Question: I have write a asp.net page with a ajax control calendar with this is the code:
'''
<%@ Page Title="" Language="C#" MasterPageFile="~/Site.Master" AutoEventWireup="true" CodeBehind="Calendario1.aspx.cs" Inherits="IntraFaz.Calendario1" %>
<%@ Register assembly="AjaxControlToolkit" namespace="AjaxControlToolkit" tagprefix="asp" %>
<asp:Content ID="Content1" ContentPlaceHolderID="HeadContent" runat="server">
</asp:Content>
<asp:Content ID="Content2" ContentPlaceHolderID="MainContent" runat="server">
<H2> Controle Calendario Ajax </H2>
<p>
<asp:ToolkitScriptManager ID="ToolkitScriptManager1" runat="server">
</asp:ToolkitScriptManager>
</p>
<p> Data de Inicio:
<asp:TextBox ID="TextBox1" runat="server"></asp:TextBox>
<asp:ImageButton ID="ImageButton1" runat="server" Height="20px"
ImageUrl="~/calendar.png" Width="20px" />
<asp:CalendarExtender ID="CalendarExtender1" runat="server"
Format="dd/MM/yyyy" TargetControlID="TextBox1">
</asp:CalendarExtender>
</p>
</asp:Content>
'''
I try load via localhost and in IIS 6 with with asp.net 4.030 and return me this error

This is my web.config
'''
<?xml version="1.0"?>
<configuration>
<connectionStrings>
<add name="ApplicationServices" connectionString="data source=.\SQLEXPRESS; Integrated Security=SSPI;AttachDBFilename=|DataDirectory|spnetdb.mdf;User Instance=true" providerName="System.Data.SqlClient"/>
<add name="MXFimConnectionString" connectionString="Data Source=MAQ001;Initial Catalog=MXFim;User ID=sa;Password=admin2012" providerName="System.Data.SqlClient"/>
</connectionStrings>
<system.web>
<httpHandlers>
<add path="Reserved.ReportViewerWebControl.axd" verb="*" type="Microsoft.Reporting.WebForms.HttpHandler, Microsoft.ReportViewer.WebForms, Version=10.0.0.0, Culture=neutral, PublicKeyToken=b03f5f7f11d50a3a" validate="false"/>
</httpHandlers>
<compilation debug="true" targetFramework="4.0">
<assemblies>
<add assembly="Microsoft.ReportViewer.WebForms, Version=10.0.0.0, Culture=neutral, PublicKeyToken=B03F5F7F11D50A3A"/>
<add assembly="Microsoft.ReportViewer.Common, Version=10.0.0.0, Culture=neutral, PublicKeyToken=B03F5F7F11D50A3A"/>
<add assembly="Microsoft.Build.Framework, Version=4.0.0.0, Culture=neutral, PublicKeyToken=B03F5F7F11D50A3A"/>
<add assembly="System.Management, Version=4.0.0.0, Culture=neutral, PublicKeyToken=B03F5F7F11D50A3A"/>
<add assembly="System.Design, Version=4.0.0.0, Culture=neutral, PublicKeyToken=B03F5F7F11D50A3A"/>
<add assembly="System.Web.Extensions.Design, Version=4.0.0.0, Culture=neutral, PublicKeyToken=31BF3856AD364E35"/>
<add assembly="System.Windows.Forms, Version=4.0.0.0, Culture=neutral, PublicKeyToken=B77A5C561934E089"/></assemblies>
<buildProviders>
<add extension=".rdlc" type="Microsoft.Reporting.RdlBuildProvider, Microsoft.ReportViewer.WebForms, Version=10.0.0.0, Culture=neutral, PublicKeyToken=b03f5f7f11d50a3a"/>
</buildProviders>
</compilation>
<authentication mode="Forms">
<forms loginUrl="~/Account/Login.aspx" timeout="2880"/>
</authentication>
<membership>
<providers>
<clear/>
<add name="AspNetSqlMembershipProvider" type="System.Web.Security.SqlMembershipProvider" connectionStringName="ApplicationServices" enablePasswordRetrieval="false" enablePasswordReset="true" requiresQuestionAndAnswer="false" requiresUniqueEmail="false" maxInvalidPasswordAttempts="5" minRequiredPasswordLength="6" minRequiredNonalphanumericCharacters="0" passwordAttemptWindow="10" applicationName="/"/>
</providers>
</membership>
<profile>
<providers>
<clear/>
<add name="AspNetSqlProfileProvider" type="System.Web.Profile.SqlProfileProvider" connectionStringName="ApplicationServices" applicationName="/"/>
</providers>
</profile>
<roleManager enabled="false">
<providers>
<clear/>
<add name="AspNetSqlRoleProvider" type="System.Web.Security.SqlRoleProvider" connectionStringName="ApplicationServices" applicationName="/"/>
<add name="AspNetWindowsTokenRoleProvider" type="System.Web.Security.WindowsTokenRoleProvider" applicationName="/"/>
</providers>
</roleManager>
</system.web>
<system.webServer>
<modules runAllManagedModulesForAllRequests="true"/>
<validation validateIntegratedModeConfiguration="false"/>
<handlers>
<add name="ReportViewerWebControlHandler" preCondition="integratedMode" verb="*" path="Reserved.ReportViewerWebControl.axd" type="Microsoft.Reporting.WebForms.HttpHandler, Microsoft.ReportViewer.WebForms, Version=10.0.0.0, Culture=neutral, PublicKeyToken=b03f5f7f11d50a3a"/>
</handlers>
</system.webServer>
<system.web>
<customErrors mode="Off"/>
</system.web>
</configuration>
'''
I have re-installed Ajax 3 times. Thanks by abny orientation
Alejandro
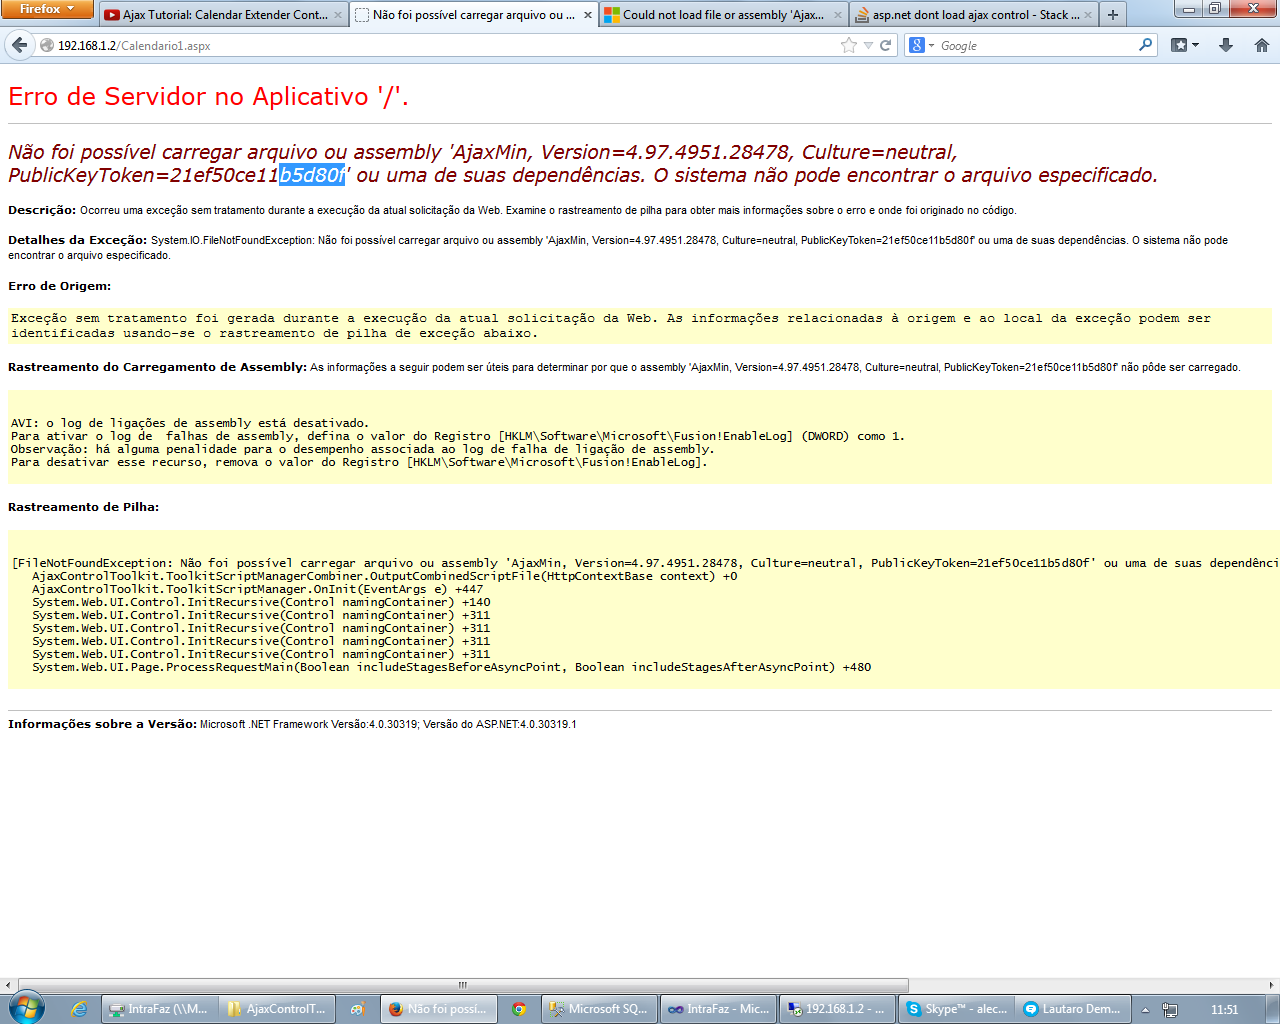
Answer: I have solved the problem re instaling AjaxControlToolkit with Nuget.